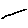
Label: line